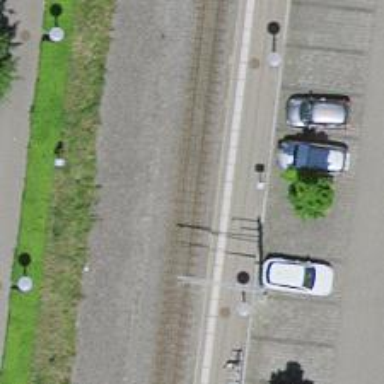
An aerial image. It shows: Light rail stop position on the railway.